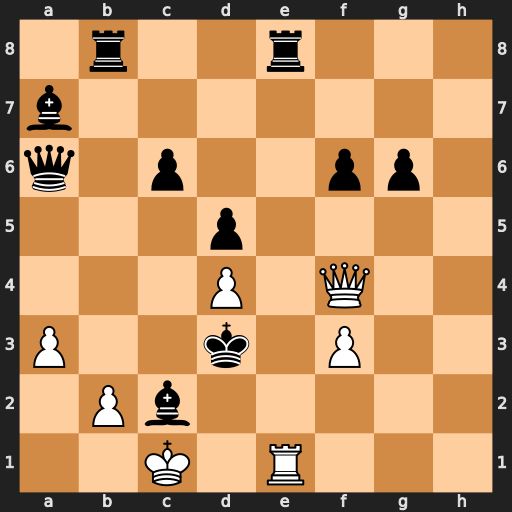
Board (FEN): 1r2r3/b7/q1p2pp1/3p4/3P1Q2/P2k1P2/1Pb5/2K1R3
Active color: w
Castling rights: -
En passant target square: -
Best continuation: Qd2+ Kc4 Qc3+ Kb5 Qb4#